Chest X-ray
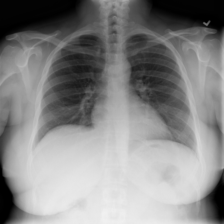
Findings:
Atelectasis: negative
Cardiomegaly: negative
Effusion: negative
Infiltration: negative
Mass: negative
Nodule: negative
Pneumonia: negative
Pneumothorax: negative
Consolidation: negative
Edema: negative
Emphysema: negative
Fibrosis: negative
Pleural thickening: negative
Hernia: negative